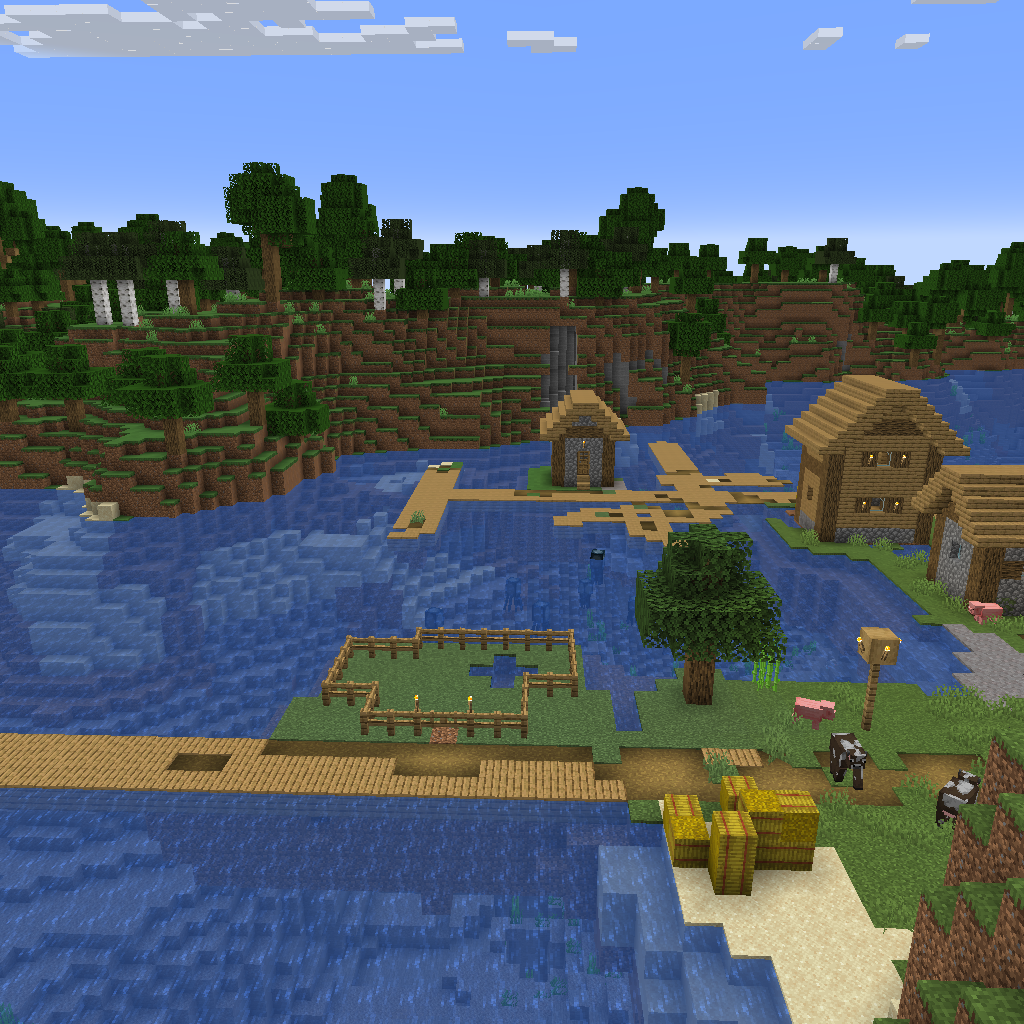
view of  village on the river with houses, trees and animals